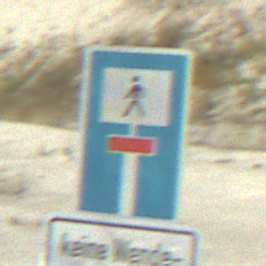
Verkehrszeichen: SackgasseFussgaengerDurchlaessig
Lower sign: HinweisGeaenderteVorfahrtVerkehrsfuehrungVerkehrsregelung3
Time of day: MorningAfternoon
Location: Outdoor (Beach)
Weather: PartlyCloudy
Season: NotSpecified
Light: Natural